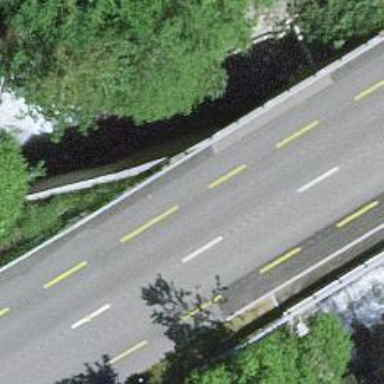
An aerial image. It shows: Primary highway bridge with asphalt surface and designated cycle lane.